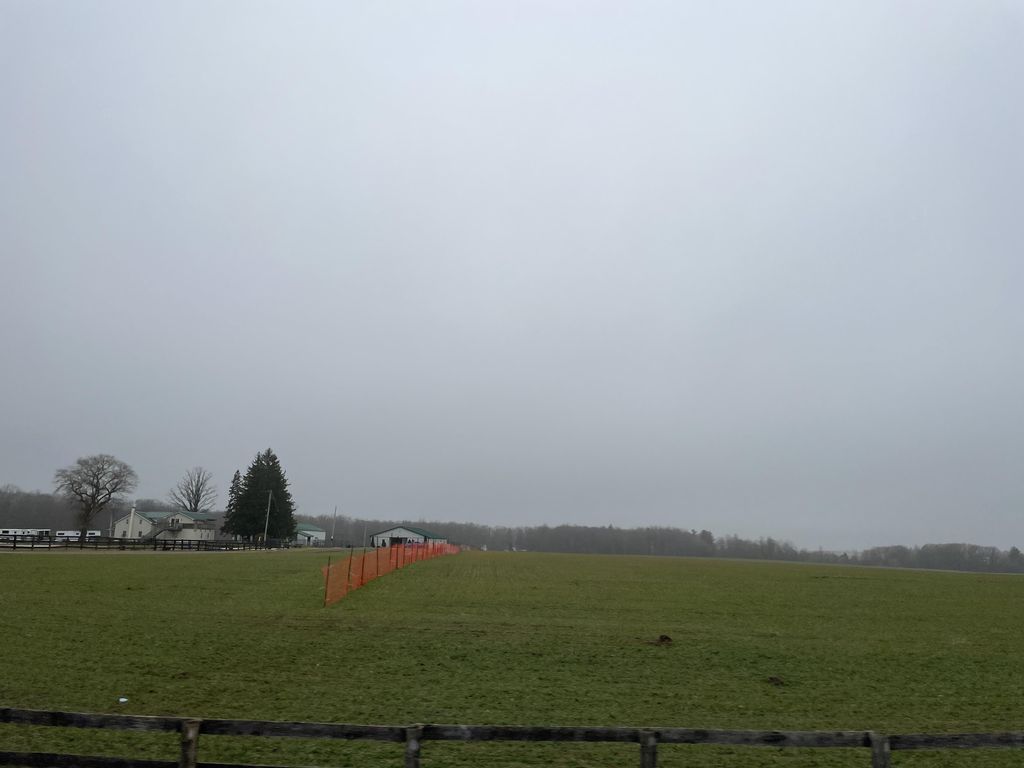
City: kitchener-waterloo